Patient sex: M
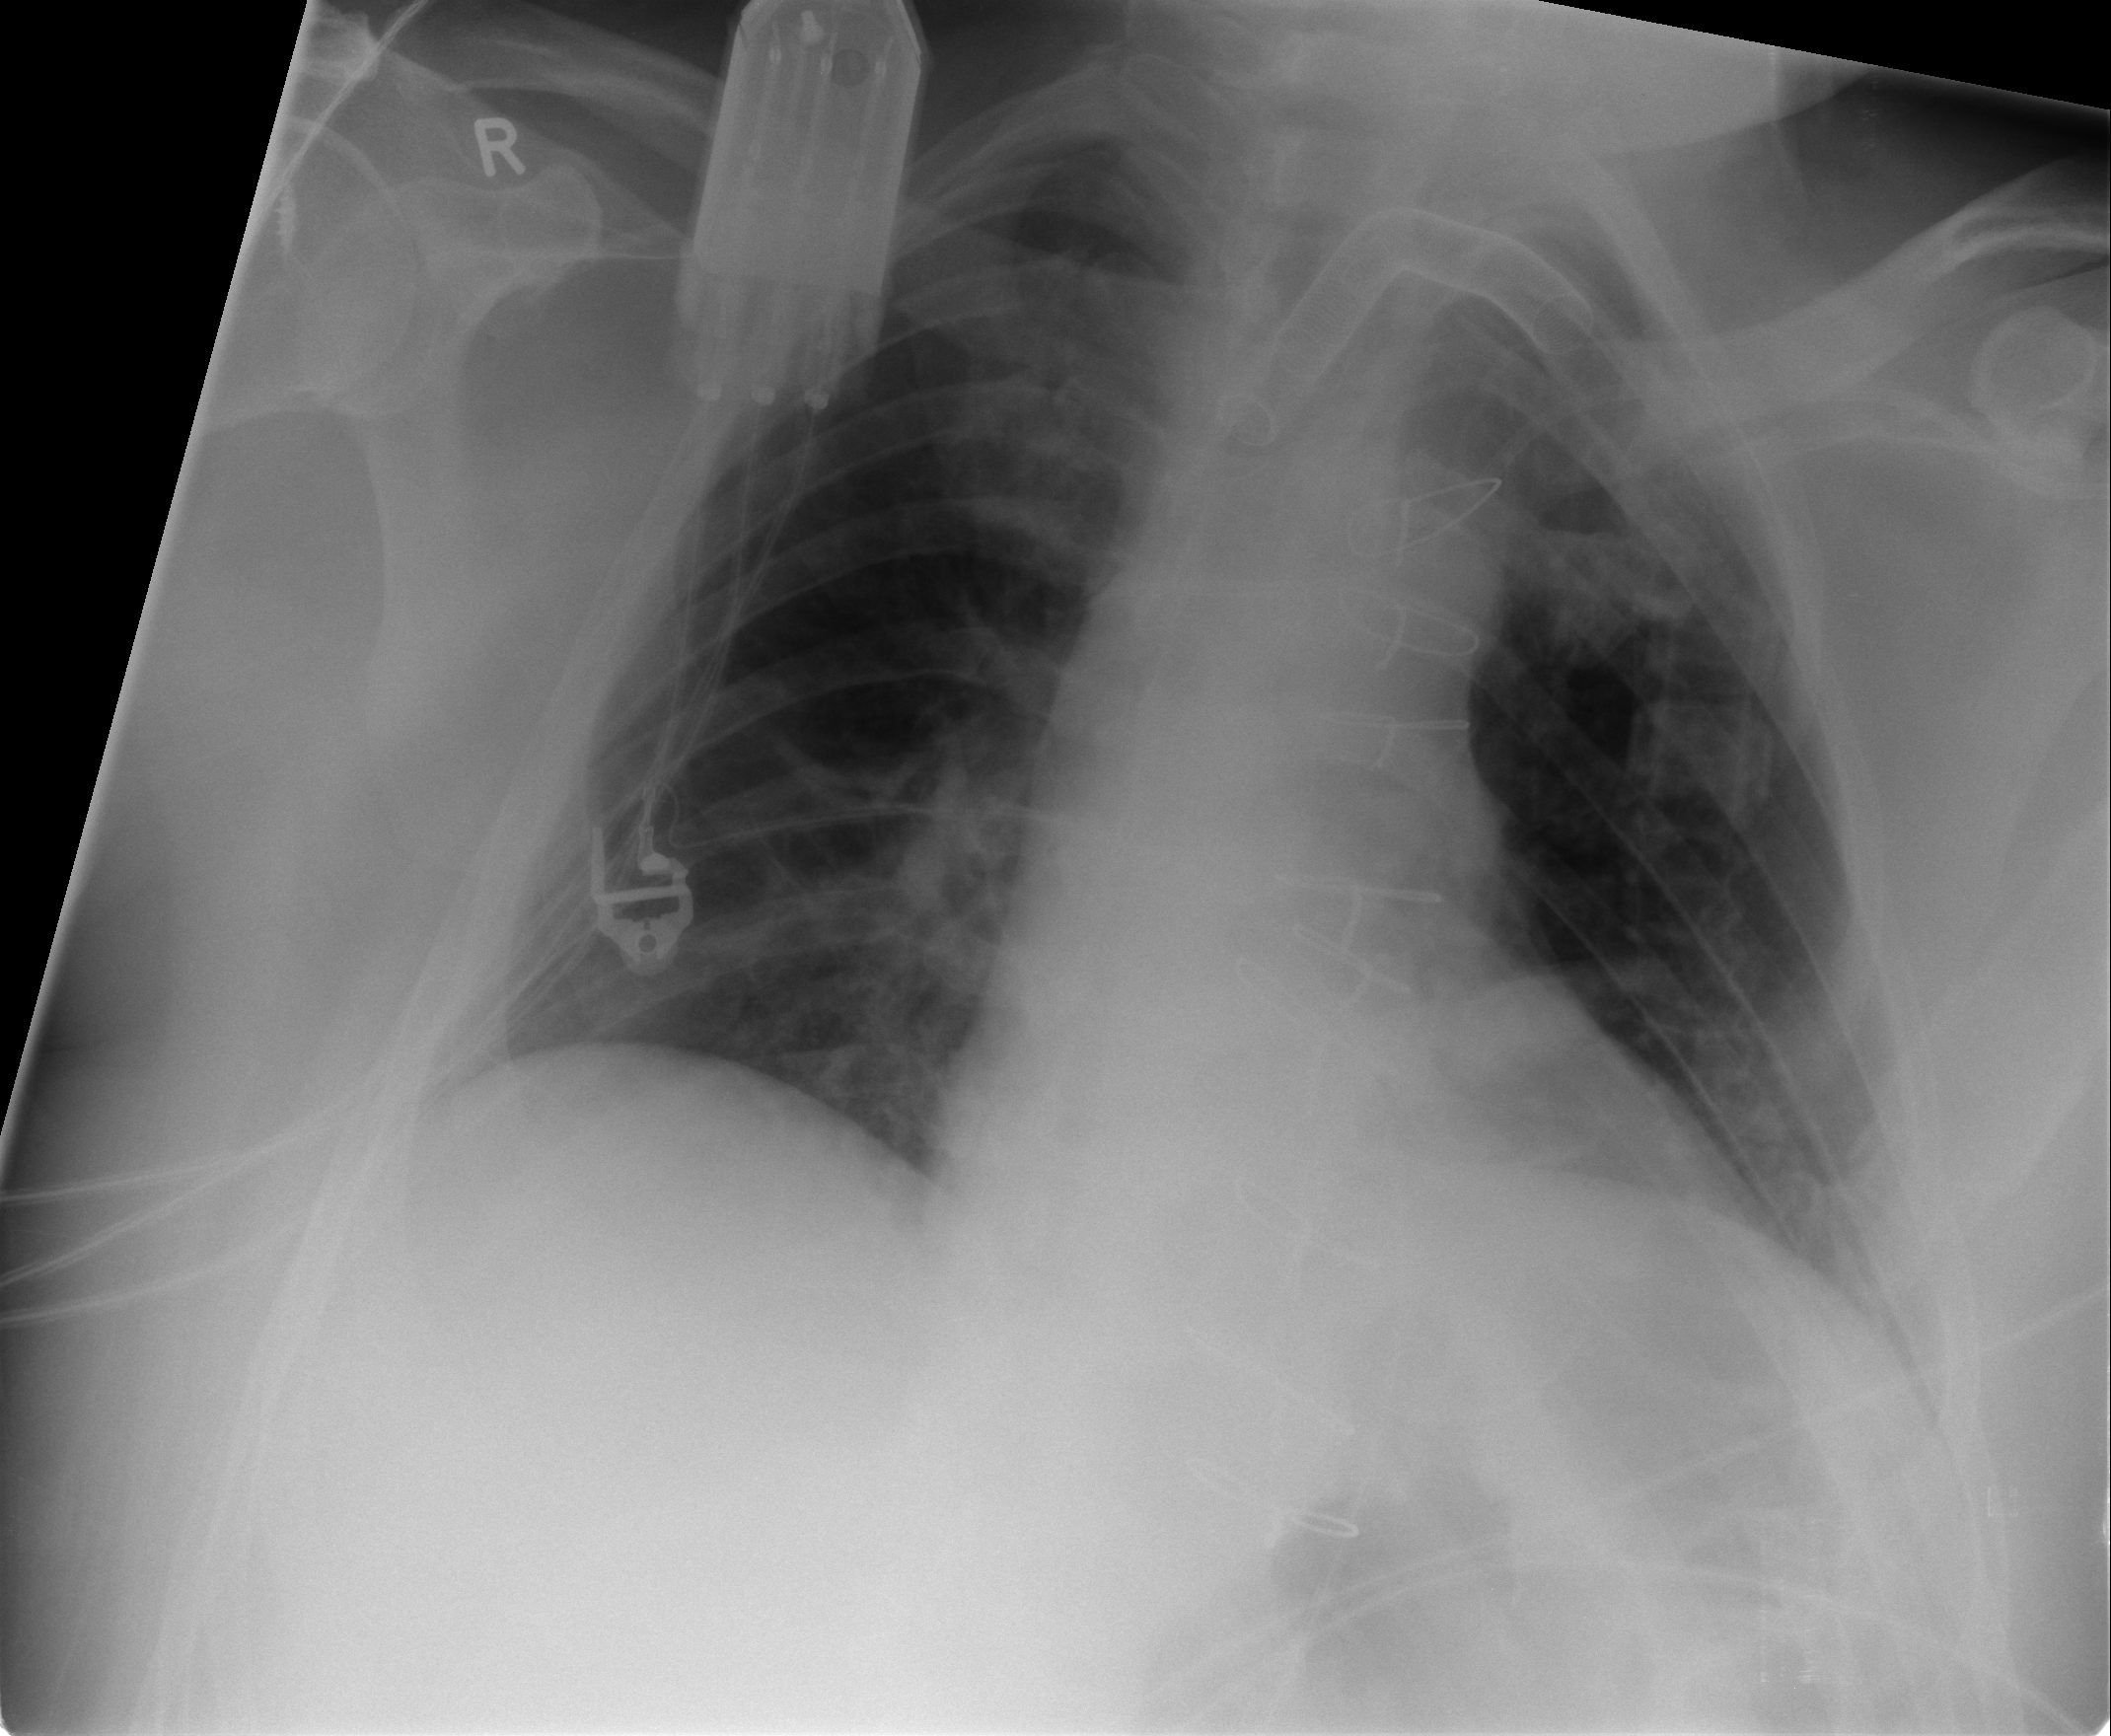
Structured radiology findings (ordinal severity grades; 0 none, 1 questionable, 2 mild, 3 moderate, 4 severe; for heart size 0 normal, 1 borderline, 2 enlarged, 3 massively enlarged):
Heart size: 1
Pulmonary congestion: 0
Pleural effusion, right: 0
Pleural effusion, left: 1
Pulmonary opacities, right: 1
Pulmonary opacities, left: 1
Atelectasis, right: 2
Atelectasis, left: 2